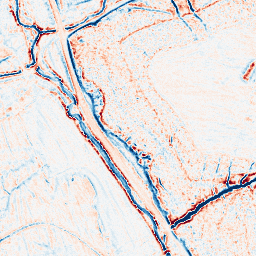
Category: edge_preserving
Decomposition family: bilateral
Decomposition parameters: d: 9
sigma_color: 150
sigma_space: 25
Upsampling method: quintic
Upsampling parameters: scale: 8
Upsampling scale: 8